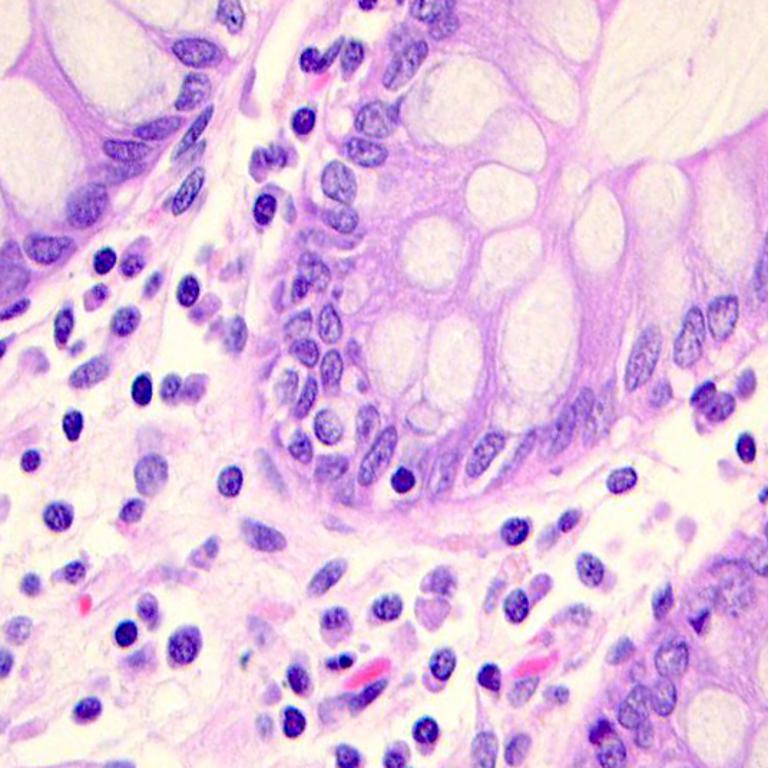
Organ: colon
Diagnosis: benign